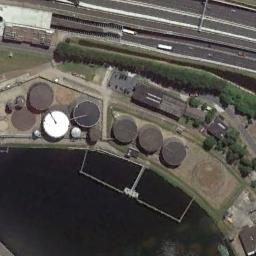
Label: storage tanks